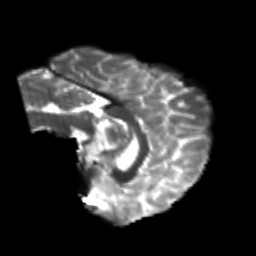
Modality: T2w
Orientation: sagittal
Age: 23
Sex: female
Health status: healthy
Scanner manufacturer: philips
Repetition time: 7.387 s
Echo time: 0.08599 s